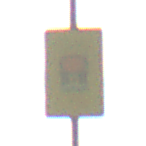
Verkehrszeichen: FahrzeugeMitWassergefaehrdenderLadungOhnePfeilsymbol
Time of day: SunriseSunset
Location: Outdoor (Suburban)
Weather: PartlyCloudy
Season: NotSpecified
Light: Natural